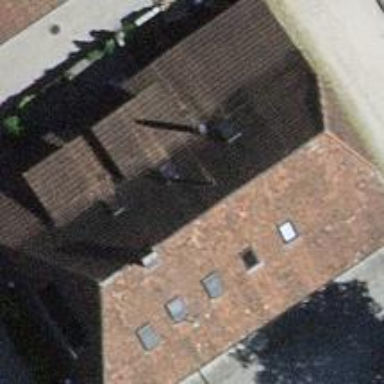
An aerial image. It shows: Farm building.